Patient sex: M
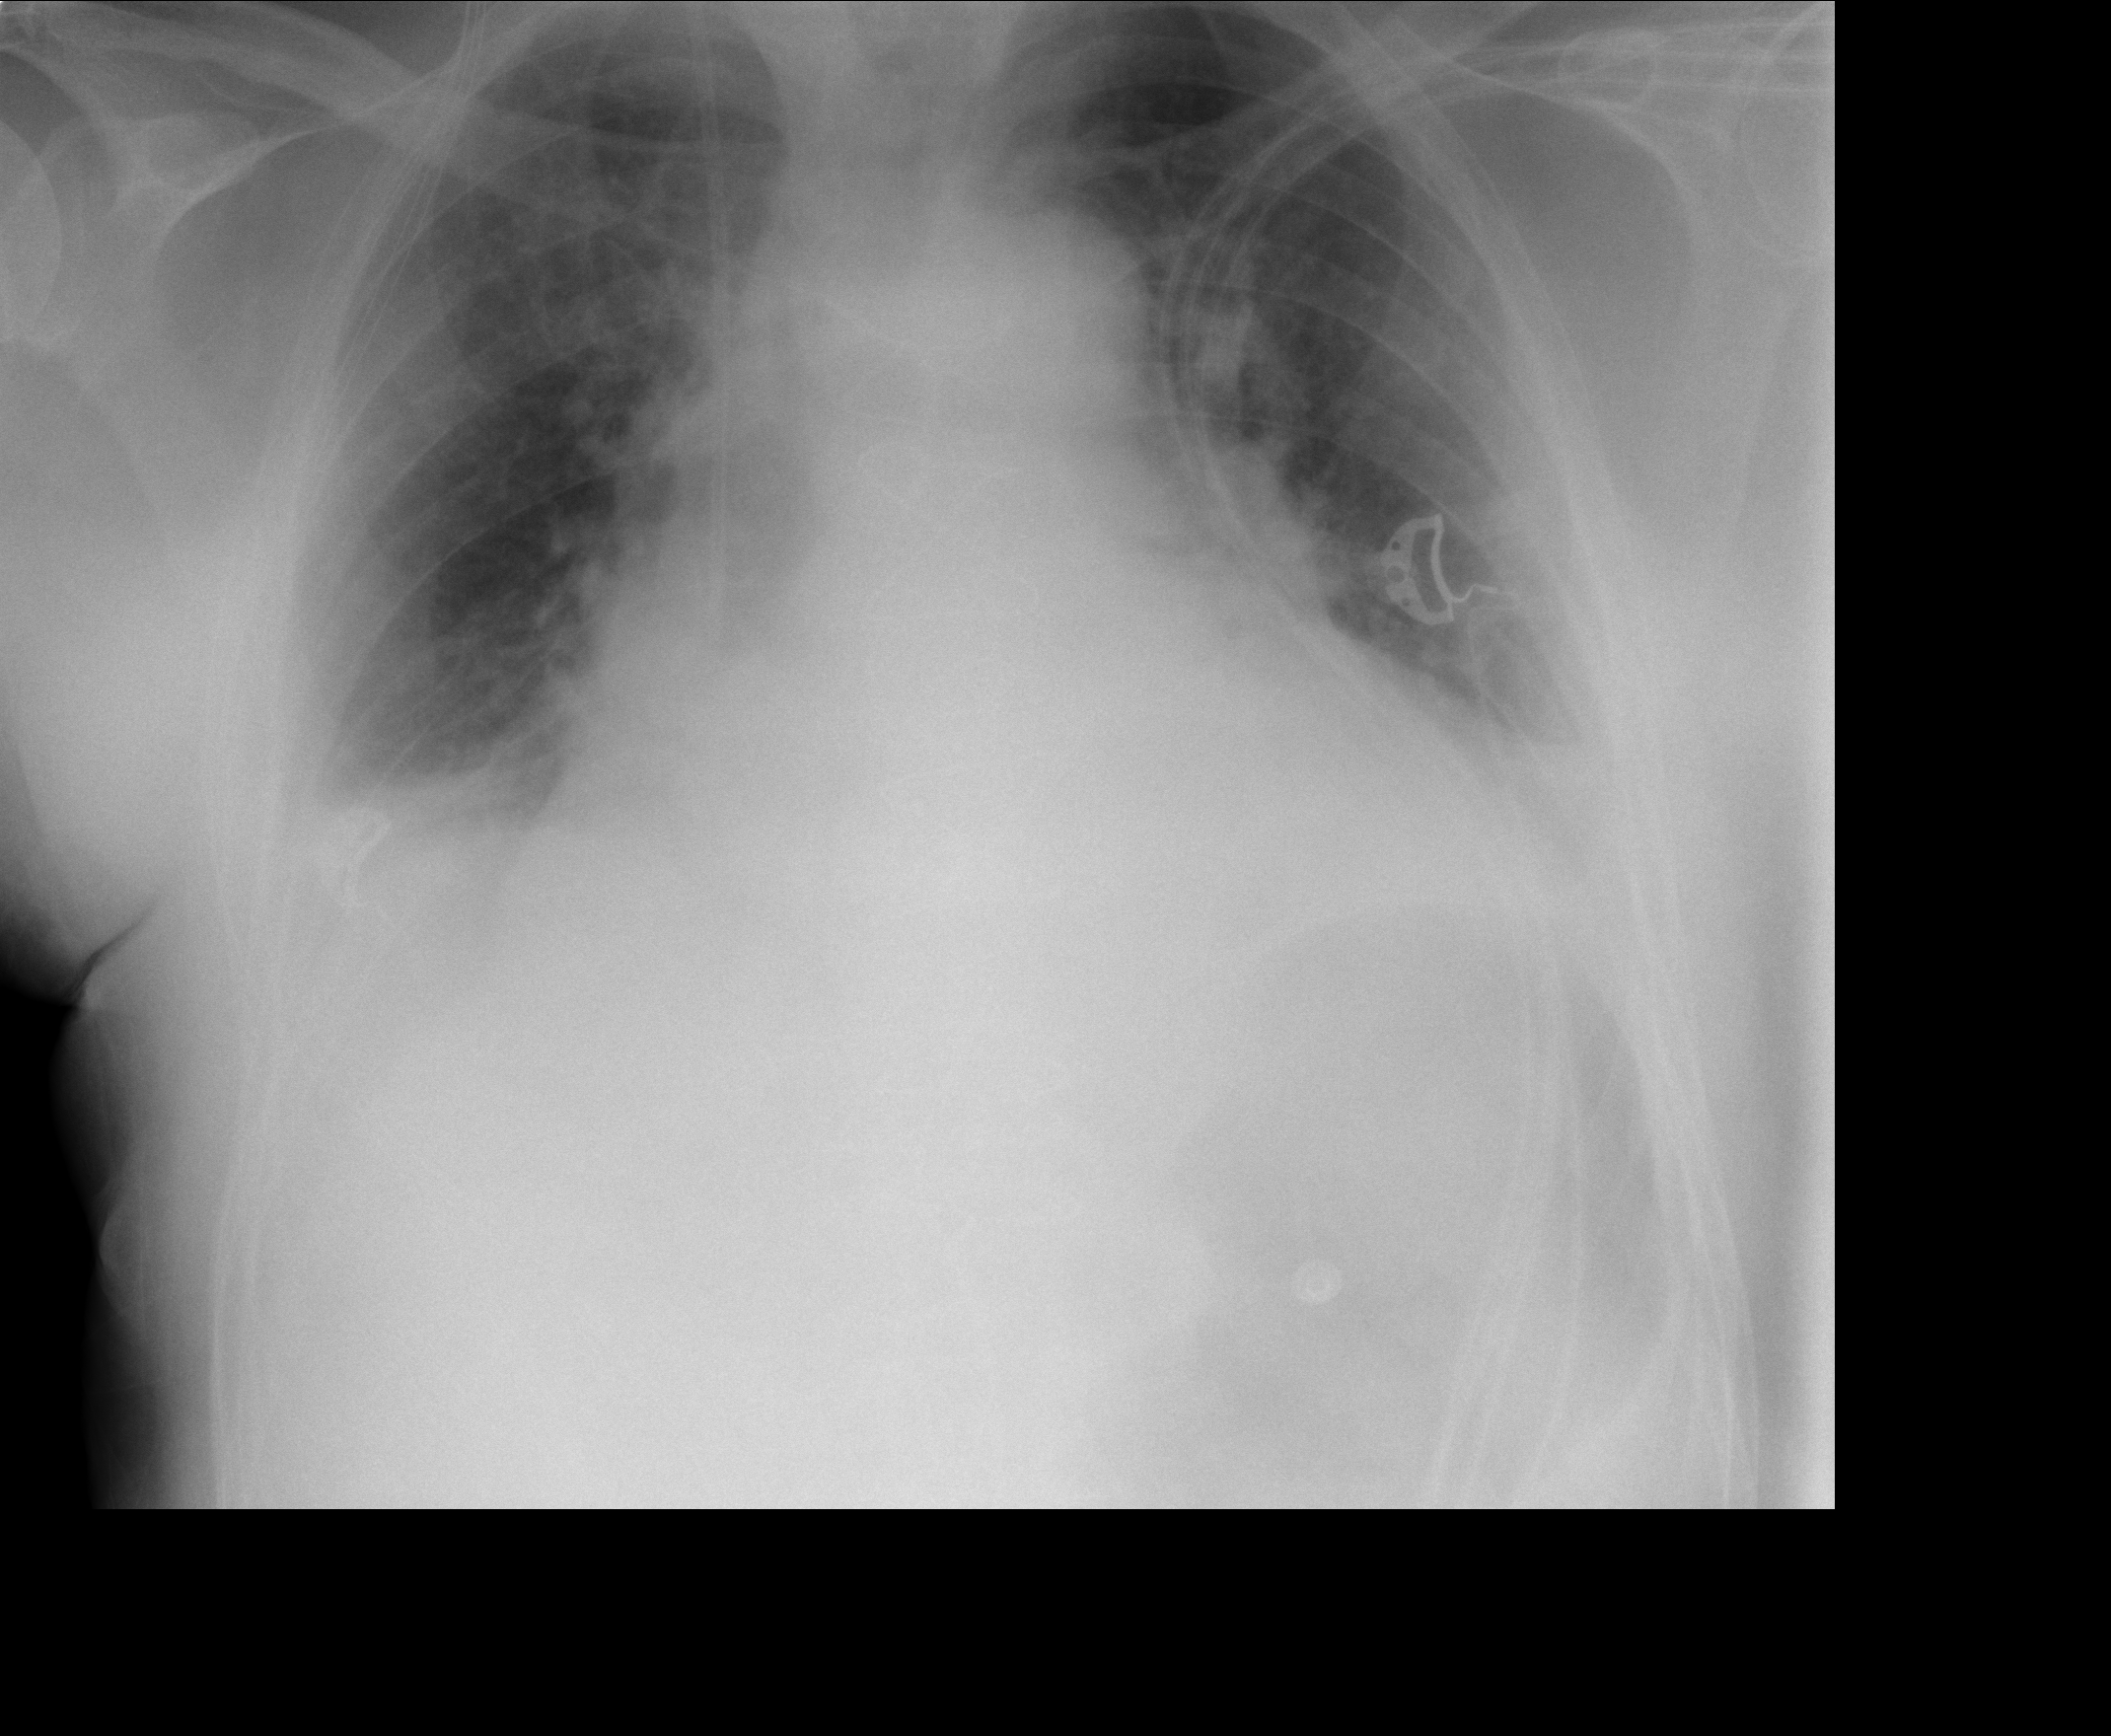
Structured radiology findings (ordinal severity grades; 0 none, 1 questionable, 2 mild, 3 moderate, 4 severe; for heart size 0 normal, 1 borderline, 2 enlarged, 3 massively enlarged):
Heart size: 2
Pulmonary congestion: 0
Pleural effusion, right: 0
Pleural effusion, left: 1
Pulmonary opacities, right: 0
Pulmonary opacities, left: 0
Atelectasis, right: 0
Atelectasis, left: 1